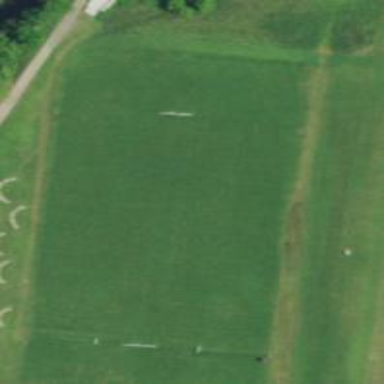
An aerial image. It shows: Rugby pitch for leisure land sports.